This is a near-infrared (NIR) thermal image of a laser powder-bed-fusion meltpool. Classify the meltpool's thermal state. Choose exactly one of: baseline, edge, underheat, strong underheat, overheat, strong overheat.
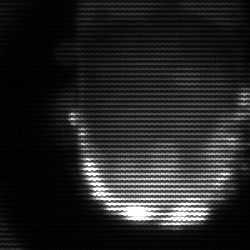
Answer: baseline